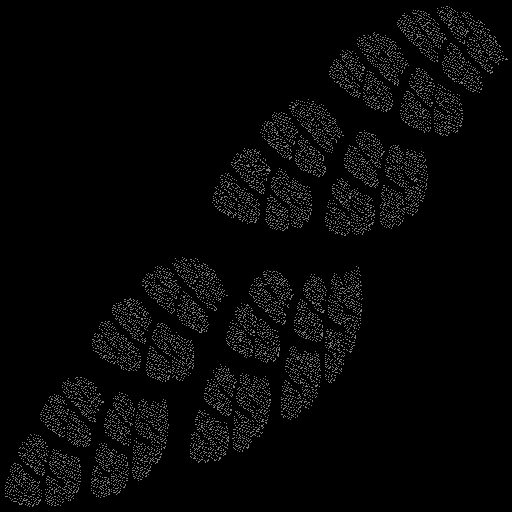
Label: shieldfern